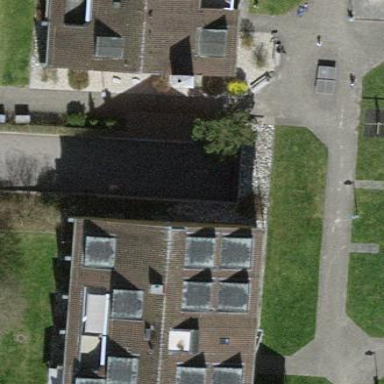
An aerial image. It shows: Residential building.